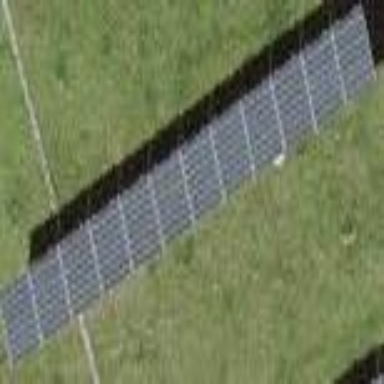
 consisting of solar photovoltaic panels."